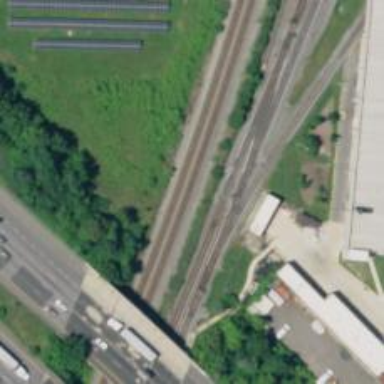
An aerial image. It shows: Electrified rail service yard.